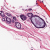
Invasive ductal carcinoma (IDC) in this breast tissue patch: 0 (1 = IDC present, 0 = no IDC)